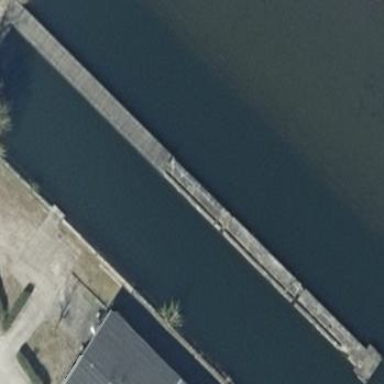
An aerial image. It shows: Man-made pier.